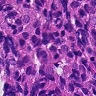
Metastatic tissue present: yes